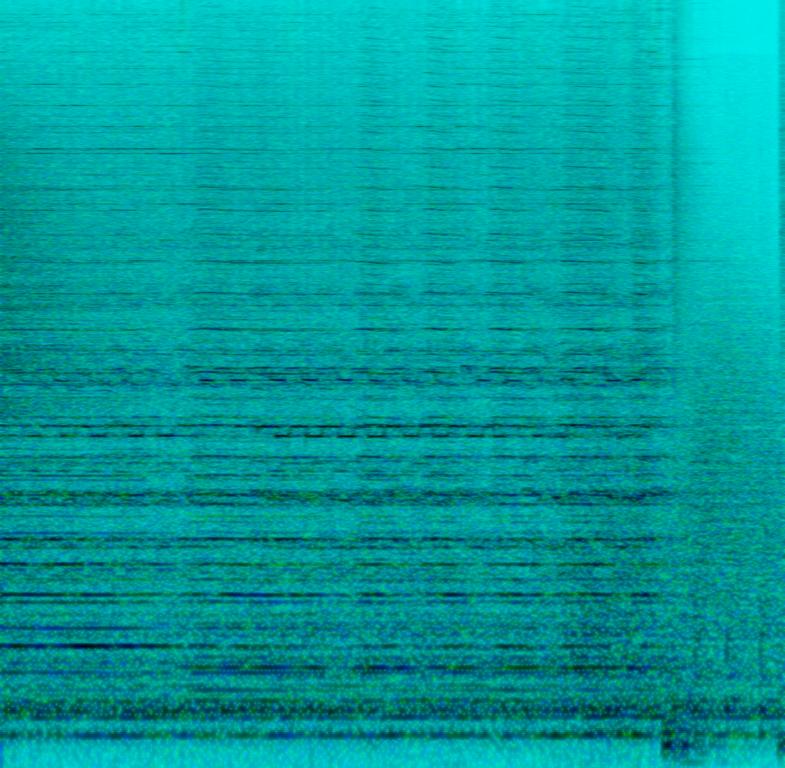
This is a symphonic orchestra playing  a piece that's riveting, thrilling and exciting. The peace would be suitable in a movie when something grand and impressive happens. There are clarinets, tubas, trumpets and french horns being played. The brass instruments help create that sense of a momentous occasion. The percussion is done on timpanis and a cymbal.